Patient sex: F
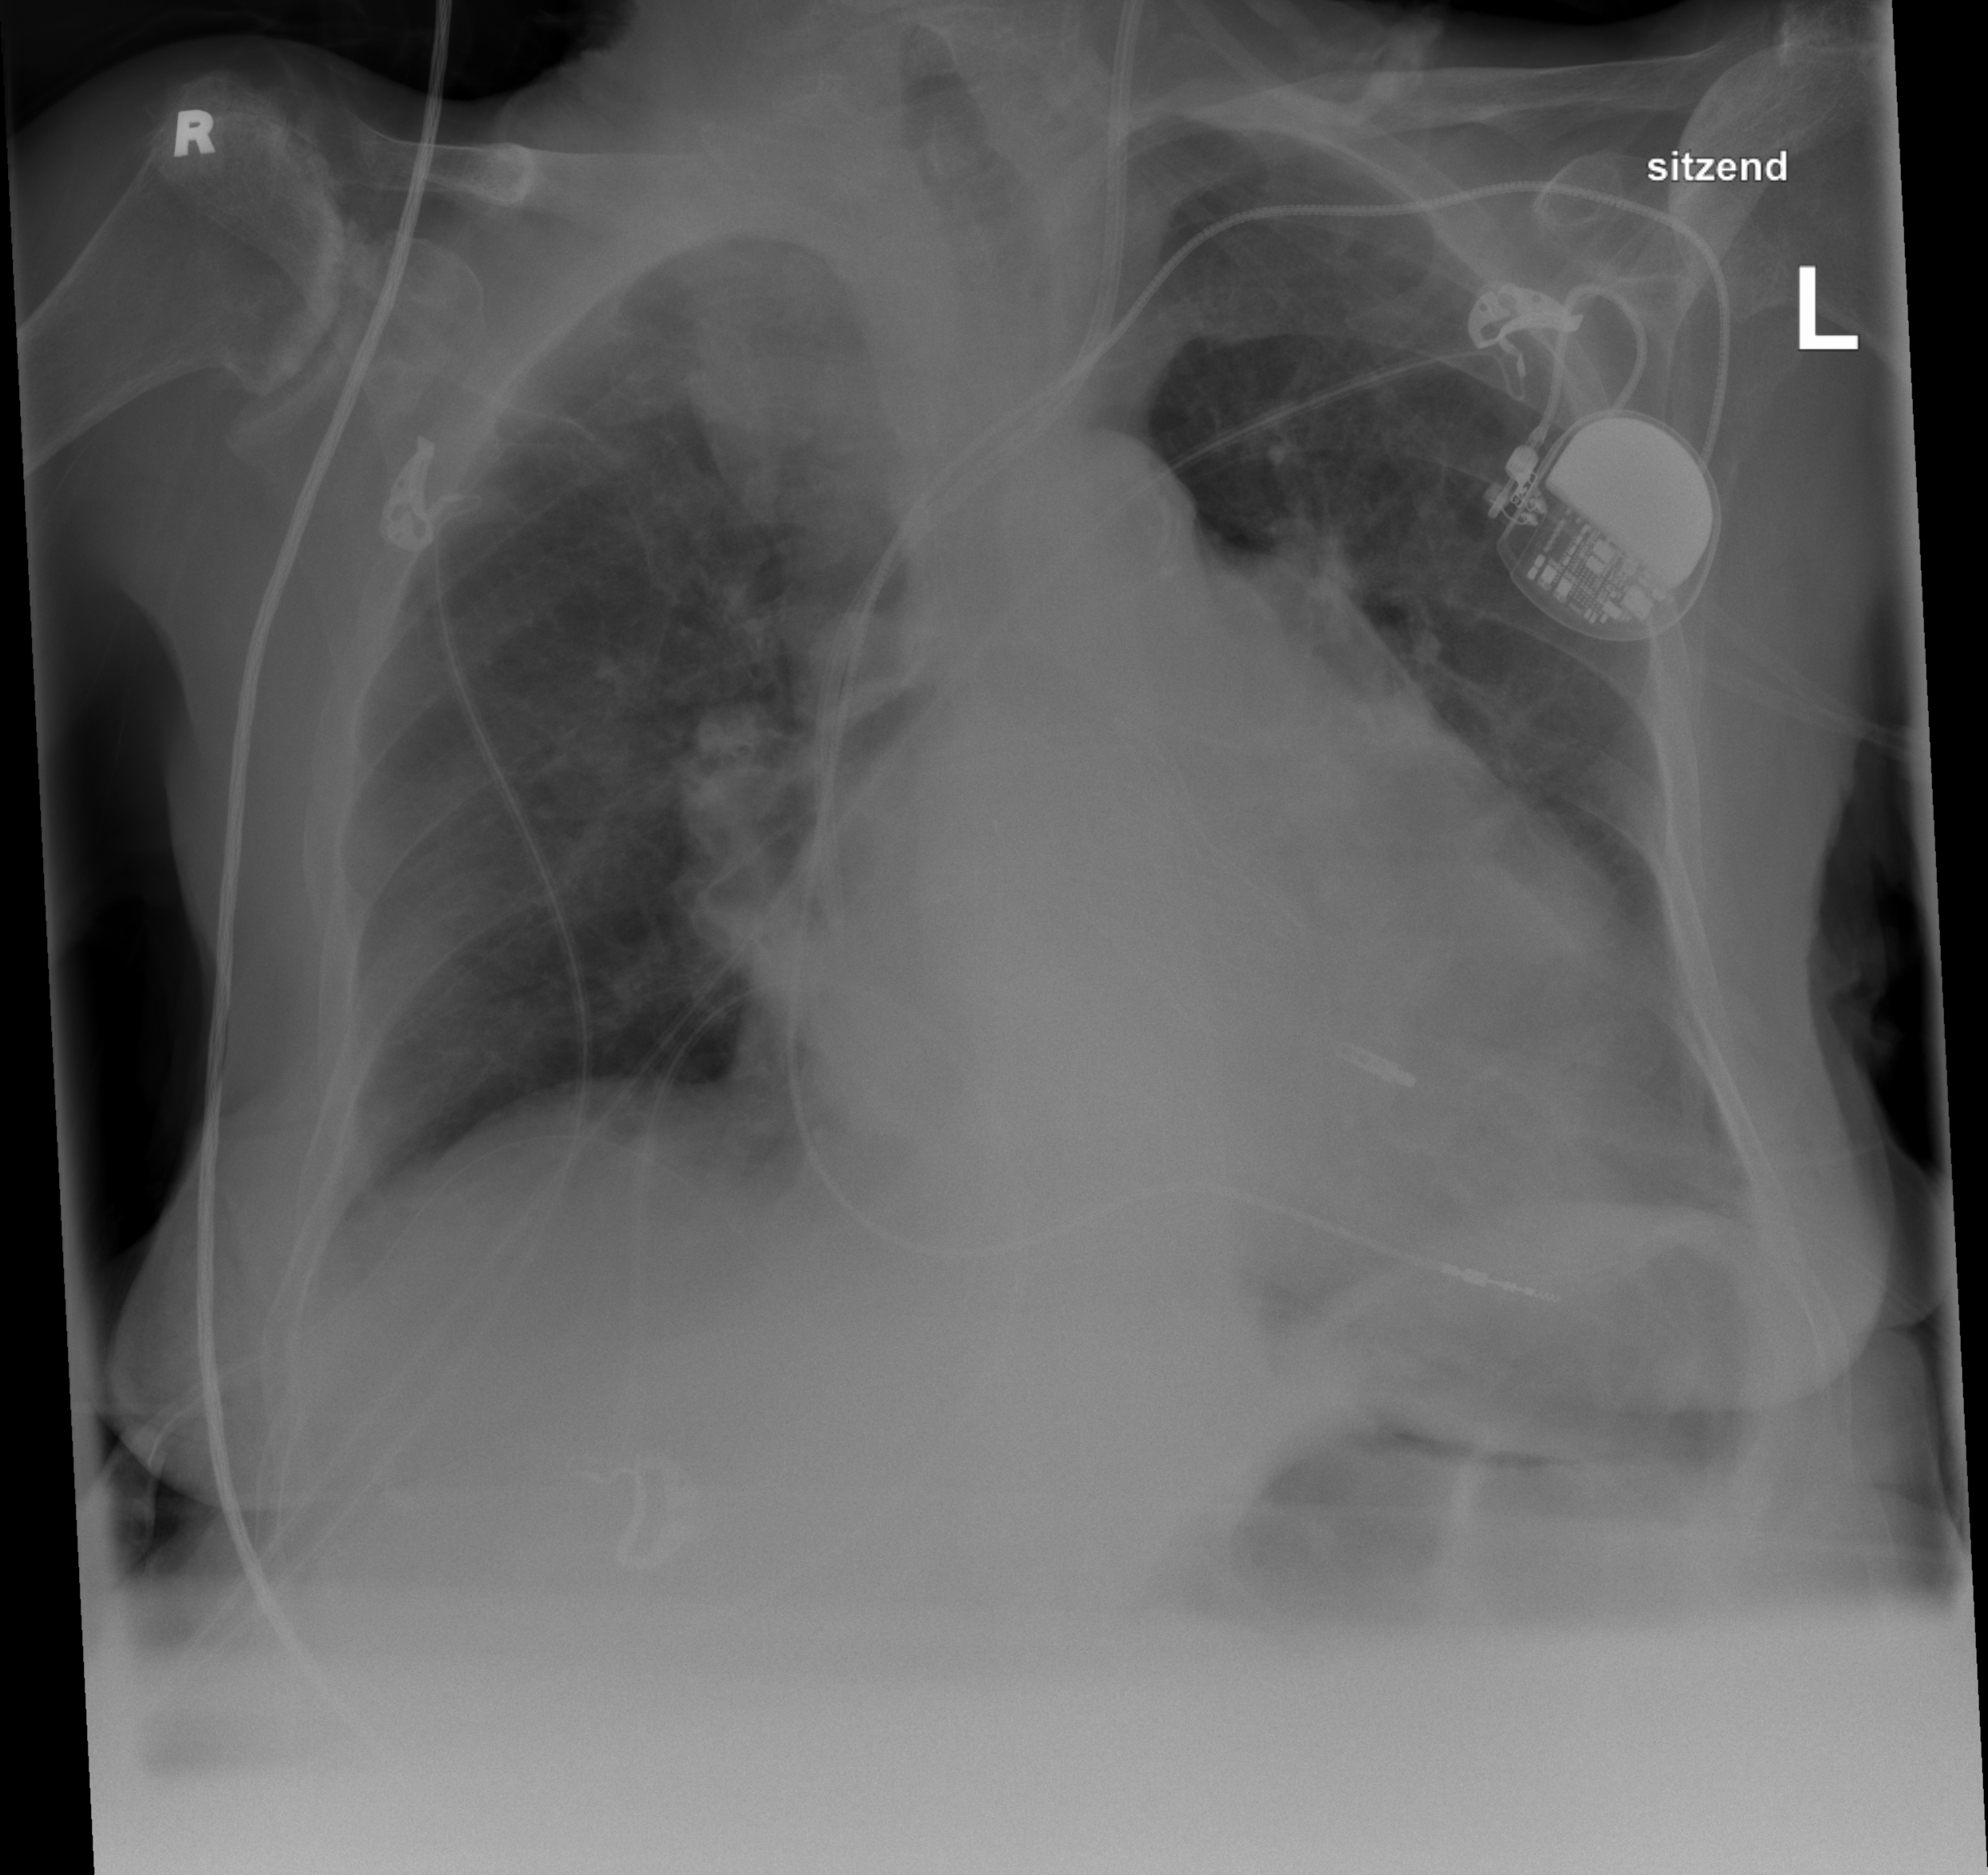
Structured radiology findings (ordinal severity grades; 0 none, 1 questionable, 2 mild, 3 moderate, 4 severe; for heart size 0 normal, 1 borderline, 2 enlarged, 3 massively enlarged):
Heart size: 2
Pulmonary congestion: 0
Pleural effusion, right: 1
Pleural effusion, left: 2
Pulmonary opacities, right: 0
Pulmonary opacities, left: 0
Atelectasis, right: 2
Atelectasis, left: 2